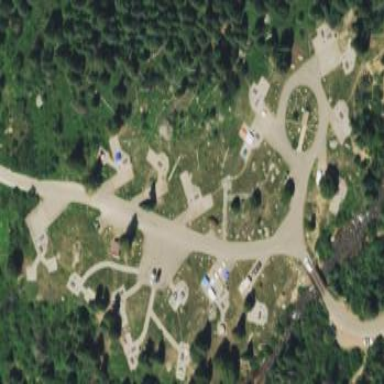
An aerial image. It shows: Standard campsite with tents and caravans. The site is equipped with picnic tables.